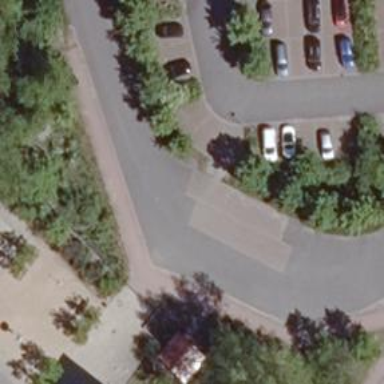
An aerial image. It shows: Public transport stop position.